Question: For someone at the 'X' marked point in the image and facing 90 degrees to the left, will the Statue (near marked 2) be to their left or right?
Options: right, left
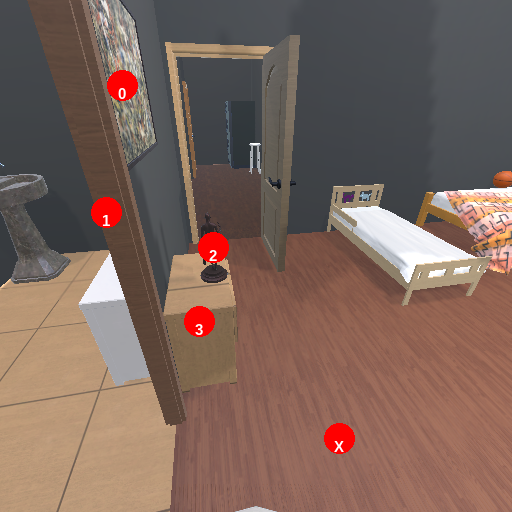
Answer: right